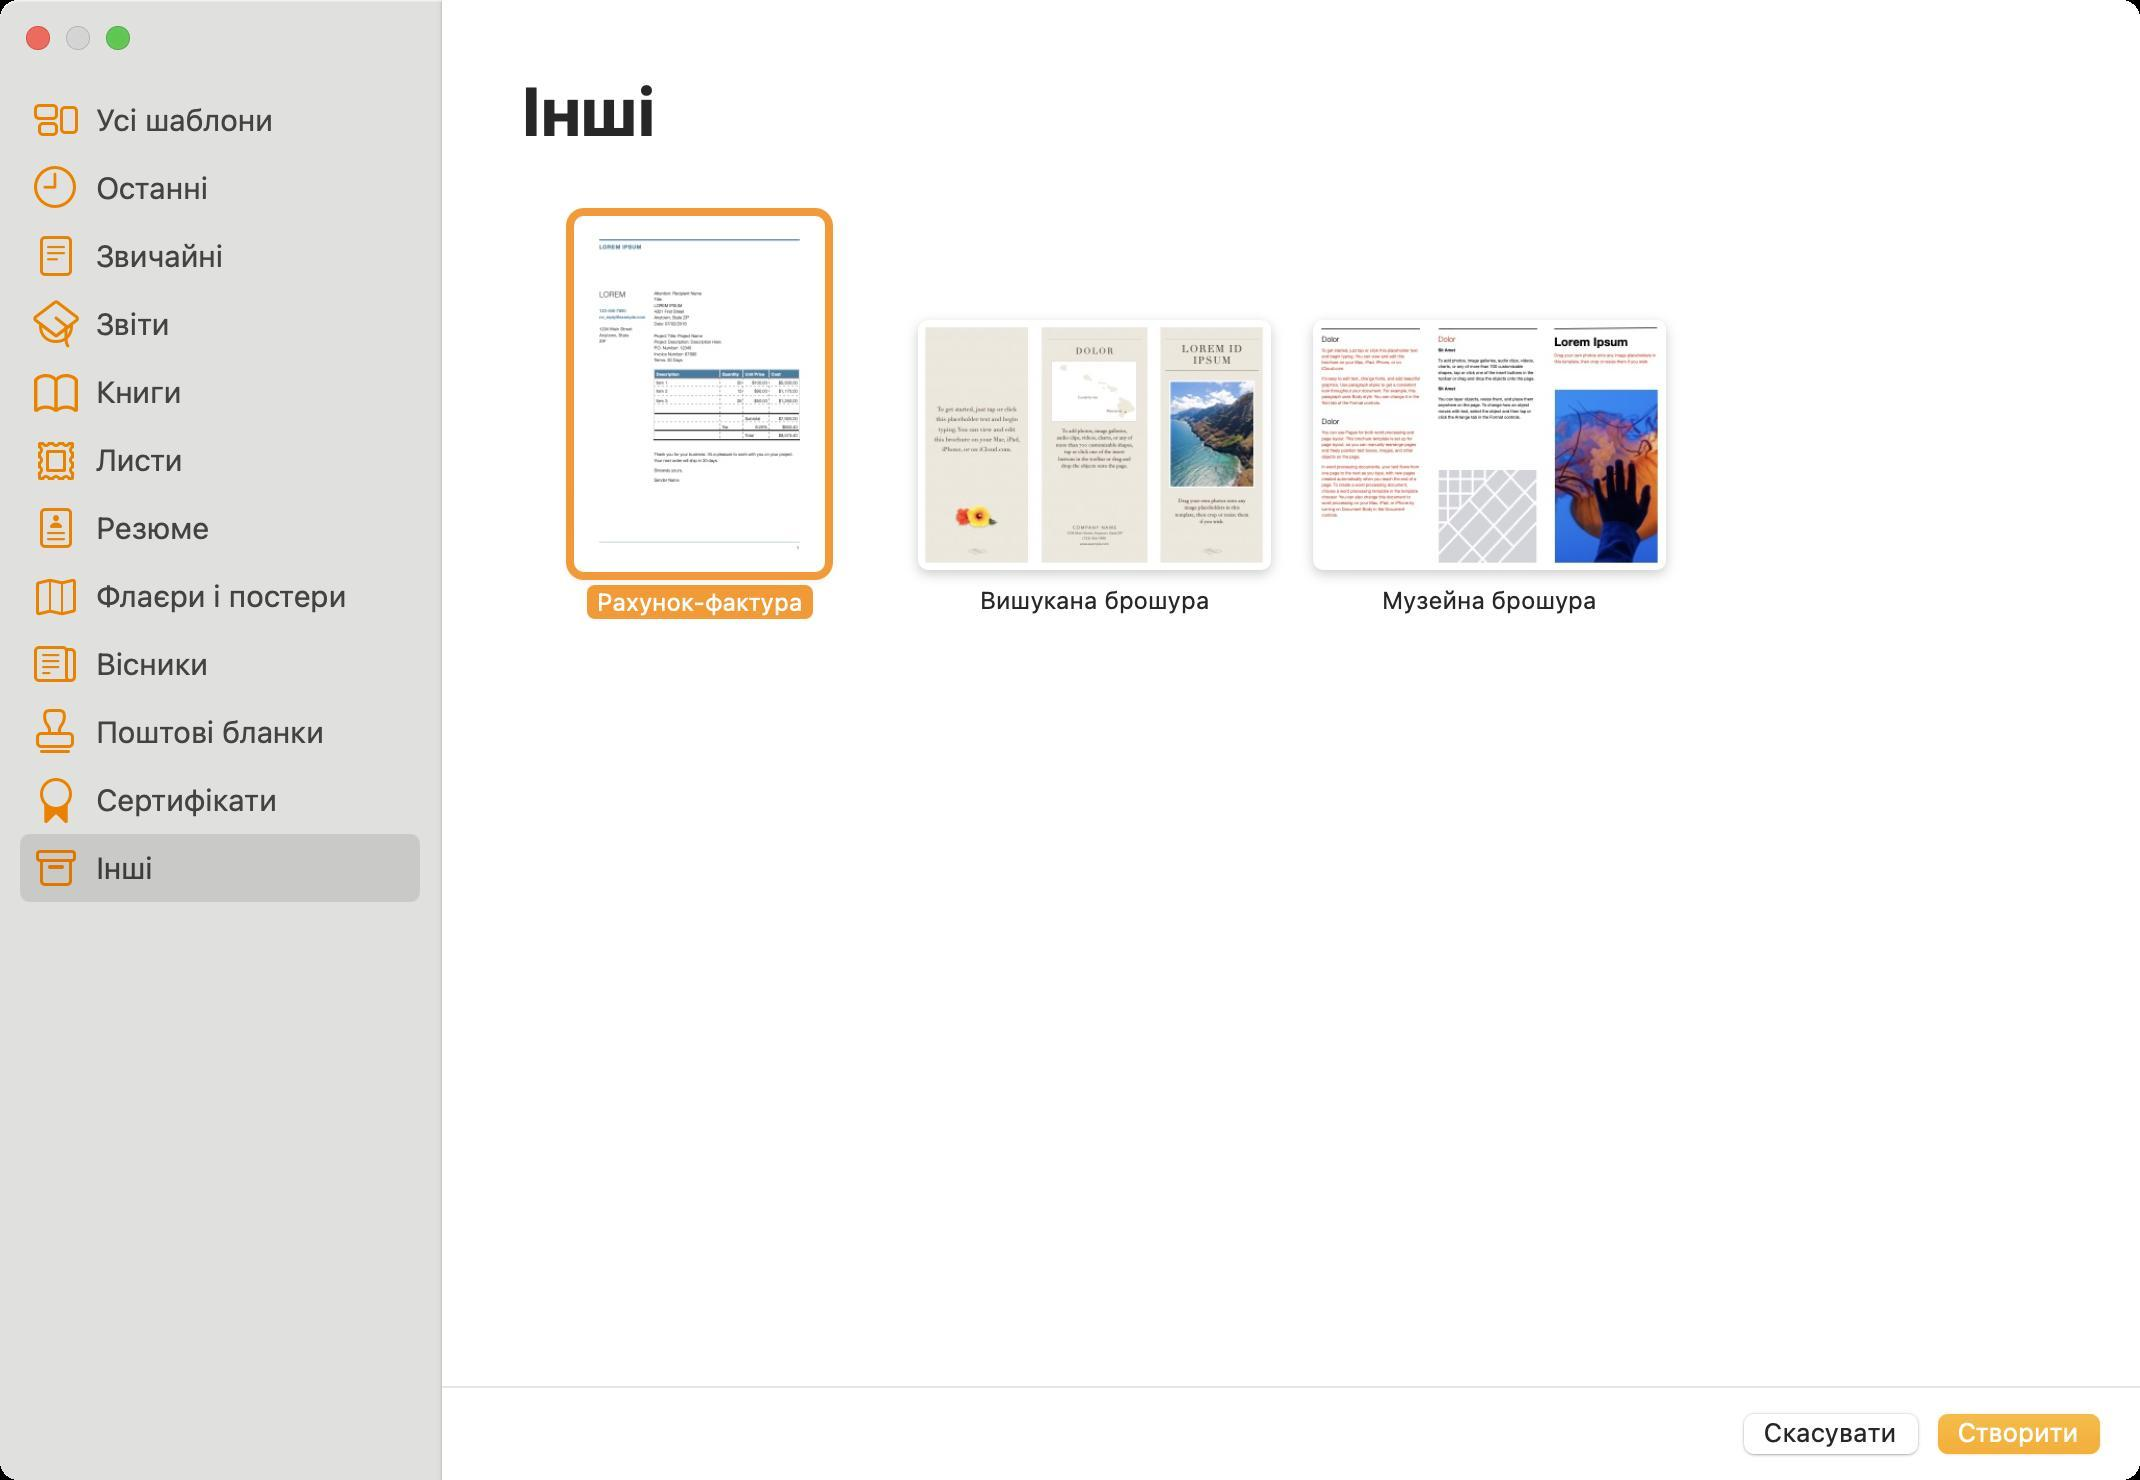
Accessibility tree:
{"name": "", "role": "AXWindow", "description": null, "role_description": "звичайне вікно", "value": null, "position": "325.00;168.00", "size": "1070;740", "children": [{"name": null, "role": "AXSplitGroup", "description": null, "role_description": "група розділених областей", "value": null, "position": "0.00;0.00", "size": "1070;740", "children": [{"name": null, "role": "AXScrollArea", "description": null, "role_description": "область прокручування", "value": null, "position": "0.00;43.00", "size": "220;668", "children": [{"name": null, "role": "AXTable", "description": null, "role_description": "таблиця", "value": null, "position": "0.00;43.00", "size": "220;668", "children": [{"name": null, "role": "AXRow", "description": null, "role_description": "рядок таблиці", "value": null, "position": "0.00;43.00", "size": "220;34", "children": [{"name": null, "role": "AXCell", "description": null, "role_description": "комірка", "value": null, "position": "16.00;43.00", "size": "188;34", "children": [{"name": null, "role": "AXStaticText", "description": null, "role_description": "текст", "value": "Усі шаблони", "position": "46.00;50.50", "size": "158;19", "children": []}]}]}, {"name": null, "role": "AXRow", "description": null, "role_description": "рядок таблиці", "value": null, "position": "0.00;77.00", "size": "220;34", "children": [{"name": null, "role": "AXCell", "description": null, "role_description": "комірка", "value": null, "position": "16.00;77.00", "size": "188;34", "children": [{"name": null, "role": "AXStaticText", "description": null, "role_description": "текст", "value": "Останні", "position": "46.00;84.50", "size": "158;19", "children": []}]}]}, {"name": null, "role": "AXRow", "description": null, "role_description": "рядок таблиці", "value": null, "position": "0.00;111.00", "size": "220;34", "children": [{"name": null, "role": "AXCell", "description": null, "role_description": "комірка", "value": null, "position": "16.00;111.00", "size": "188;34", "children": [{"name": null, "role": "AXStaticText", "description": null, "role_description": "текст", "value": "Звичайні", "position": "46.00;118.50", "size": "158;19", "children": []}]}]}, {"name": null, "role": "AXRow", "description": null, "role_description": "рядок таблиці", "value": null, "position": "0.00;145.00", "size": "220;34", "children": [{"name": null, "role": "AXCell", "description": null, "role_description": "комірка", "value": null, "position": "16.00;145.00", "size": "188;34", "children": [{"name": null, "role": "AXStaticText", "description": null, "role_description": "текст", "value": "Звіти", "position": "46.00;152.50", "size": "158;19", "children": []}]}]}, {"name": null, "role": "AXRow", "description": null, "role_description": "рядок таблиці", "value": null, "position": "0.00;179.00", "size": "220;34", "children": [{"name": null, "role": "AXCell", "description": null, "role_description": "комірка", "value": null, "position": "16.00;179.00", "size": "188;34", "children": [{"name": null, "role": "AXStaticText", "description": null, "role_description": "текст", "value": "Книги", "position": "46.00;186.50", "size": "158;19", "children": []}]}]}, {"name": null, "role": "AXRow", "description": null, "role_description": "рядок таблиці", "value": null, "position": "0.00;213.00", "size": "220;34", "children": [{"name": null, "role": "AXCell", "description": null, "role_description": "комірка", "value": null, "position": "16.00;213.00", "size": "188;34", "children": [{"name": null, "role": "AXStaticText", "description": null, "role_description": "текст", "value": "Листи", "position": "46.00;220.50", "size": "158;19", "children": []}]}]}, {"name": null, "role": "AXRow", "description": null, "role_description": "рядок таблиці", "value": null, "position": "0.00;247.00", "size": "220;34", "children": [{"name": null, "role": "AXCell", "description": null, "role_description": "комірка", "value": null, "position": "16.00;247.00", "size": "188;34", "children": [{"name": null, "role": "AXStaticText", "description": null, "role_description": "текст", "value": "Резюме", "position": "46.00;254.50", "size": "158;19", "children": []}]}]}, {"name": null, "role": "AXRow", "description": null, "role_description": "рядок таблиці", "value": null, "position": "0.00;281.00", "size": "220;34", "children": [{"name": null, "role": "AXCell", "description": null, "role_description": "комірка", "value": null, "position": "16.00;281.00", "size": "188;34", "children": [{"name": null, "role": "AXStaticText", "description": null, "role_description": "текст", "value": "Флаєри і постери", "position": "46.00;288.50", "size": "158;19", "children": []}]}]}, {"name": null, "role": "AXRow", "description": null, "role_description": "рядок таблиці", "value": null, "position": "0.00;315.00", "size": "220;34", "children": [{"name": null, "role": "AXCell", "description": null, "role_description": "комірка", "value": null, "position": "16.00;315.00", "size": "188;34", "children": [{"name": null, "role": "AXStaticText", "description": null, "role_description": "текст", "value": "Вісники", "position": "46.00;322.50", "size": "158;19", "children": []}]}]}, {"name": null, "role": "AXRow", "description": null, "role_description": "рядок таблиці", "value": null, "position": "0.00;349.00", "size": "220;34", "children": [{"name": null, "role": "AXCell", "description": null, "role_description": "комірка", "value": null, "position": "16.00;349.00", "size": "188;34", "children": [{"name": null, "role": "AXStaticText", "description": null, "role_description": "текст", "value": "Поштові бланки", "position": "46.00;356.50", "size": "158;19", "children": []}]}]}, {"name": null, "role": "AXRow", "description": null, "role_description": "рядок таблиці", "value": null, "position": "0.00;383.00", "size": "220;34", "children": [{"name": null, "role": "AXCell", "description": null, "role_description": "комірка", "value": null, "position": "16.00;383.00", "size": "188;34", "children": [{"name": null, "role": "AXStaticText", "description": null, "role_description": "текст", "value": "Сертифікати", "position": "46.00;390.50", "size": "158;19", "children": []}]}]}, {"name": null, "role": "AXRow", "description": null, "role_description": "рядок таблиці", "value": null, "position": "0.00;417.00", "size": "220;34", "children": [{"name": null, "role": "AXCell", "description": null, "role_description": "комірка", "value": null, "position": "16.00;417.00", "size": "188;34", "children": [{"name": null, "role": "AXStaticText", "description": null, "role_description": "текст", "value": "Інші", "position": "46.00;424.50", "size": "158;19", "children": []}]}]}, {"name": null, "role": "AXColumn", "description": null, "role_description": "стовпчик", "value": null, "position": "10.00;43.00", "size": "200;668", "children": []}]}]}, {"name": null, "role": "AXSplitter", "description": null, "role_description": "роздільник", "value": 220.0, "position": "220.00;38.00", "size": "1;702", "children": []}, {"name": null, "role": "AXScrollArea", "description": null, "role_description": "область прокручування", "value": null, "position": "221.00;0.00", "size": "849;694", "children": [{"name": null, "role": "AXList", "description": null, "role_description": "колекція", "value": null, "position": "221.00;88.00", "size": "849;239", "children": [{"name": null, "role": "AXList", "description": null, "role_description": "розділ", "value": null, "position": "255.00;98.00", "size": "584;220", "children": [{"name": null, "role": "AXGroup", "description": null, "role_description": "група", "value": null, "position": "255.00;98.00", "size": "584;220", "children": []}, {"name": null, "role": "AXButton", "description": "Рахунок-фактура, Документ із текстом синього й чорного кольору, що містить деталі замовлення та ціни", "role_description": "кнопка", "value": null, "position": "255.00;98.00", "size": "190;220", "children": [{"name": null, "role": "AXStaticText", "description": null, "role_description": "текст", "value": "‎⁨Рахунок-фактура⁩", "position": "294.50;293.50", "size": "111;15", "children": []}, {"name": null, "role": "AXImage", "description": "", "role_description": "зображення", "value": null, "position": "287.00;108.00", "size": "126;178", "children": []}]}, {"name": null, "role": "AXButton", "description": "Вишукана брошура, Документ у горизонтальній орієнтації з коричневим багатошаровим тлом і трьома стовпцями з текстовими полями", "role_description": "кнопка", "value": null, "position": "452.50;150.00", "size": "190;168", "children": [{"name": null, "role": "AXStaticText", "description": null, "role_description": "текст", "value": "‎⁨Вишукана брошура⁩", "position": "486.00;292.50", "size": "123;15", "children": []}, {"name": null, "role": "AXImage", "description": "", "role_description": "зображення", "value": null, "position": "459.00;160.00", "size": "176;125", "children": []}]}, {"name": null, "role": "AXButton", "description": "Музейна брошура, Документ у горизонтальній орієнтації з текстом оранжевого й чорного кольору та трьома стовпцями", "role_description": "кнопка", "value": null, "position": "650.00;150.00", "size": "190;168", "children": [{"name": null, "role": "AXStaticText", "description": null, "role_description": "текст", "value": "‎⁨Музейна брошура⁩", "position": "687.00;292.50", "size": "116;15", "children": []}, {"name": null, "role": "AXImage", "description": "", "role_description": "зображення", "value": null, "position": "656.50;160.00", "size": "176;125", "children": []}]}]}]}, {"name": null, "role": "AXStaticText", "description": null, "role_description": "текст", "value": "Інші", "position": "259.00;35.00", "size": "72;40", "children": []}, {"name": null, "role": "AXScrollBar", "description": null, "role_description": "смуга прокручування", "value": 0.0, "position": "1054.00;0.00", "size": "16;694", "children": []}]}, {"name": "Скасувати", "role": "AXButton", "description": null, "role_description": "кнопка", "value": null, "position": "865.00;702.00", "size": "101;32", "children": []}, {"name": "Створити", "role": "AXButton", "description": null, "role_description": "кнопка", "value": null, "position": "962.00;702.00", "size": "95;32", "children": []}]}, {"name": null, "role": "AXToolbar", "description": null, "role_description": "панель інструментів", "value": null, "position": "0.00;0.00", "size": "1070;38", "children": []}, {"name": null, "role": "AXButton", "description": null, "role_description": "кнопка закривання", "value": null, "position": "12.00;11.00", "size": "14;16", "children": []}, {"name": null, "role": "AXButton", "description": null, "role_description": "кнопка оптимізації", "value": null, "position": "52.00;11.00", "size": "14;16", "children": [{"name": null, "role": "AXGroup", "description": null, "role_description": "група", "value": null, "position": "52.00;11.00", "size": "14;16", "children": [{"name": null, "role": "AXGroup", "description": null, "role_description": "група", "value": null, "position": "52.00;11.00", "size": "14;16", "children": []}]}]}, {"name": null, "role": "AXButton", "description": null, "role_description": "кнопка згортання", "value": null, "position": "32.00;11.00", "size": "14;16", "children": []}]}